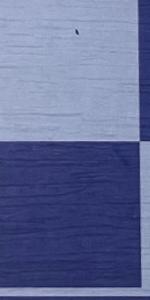
Label: Empty